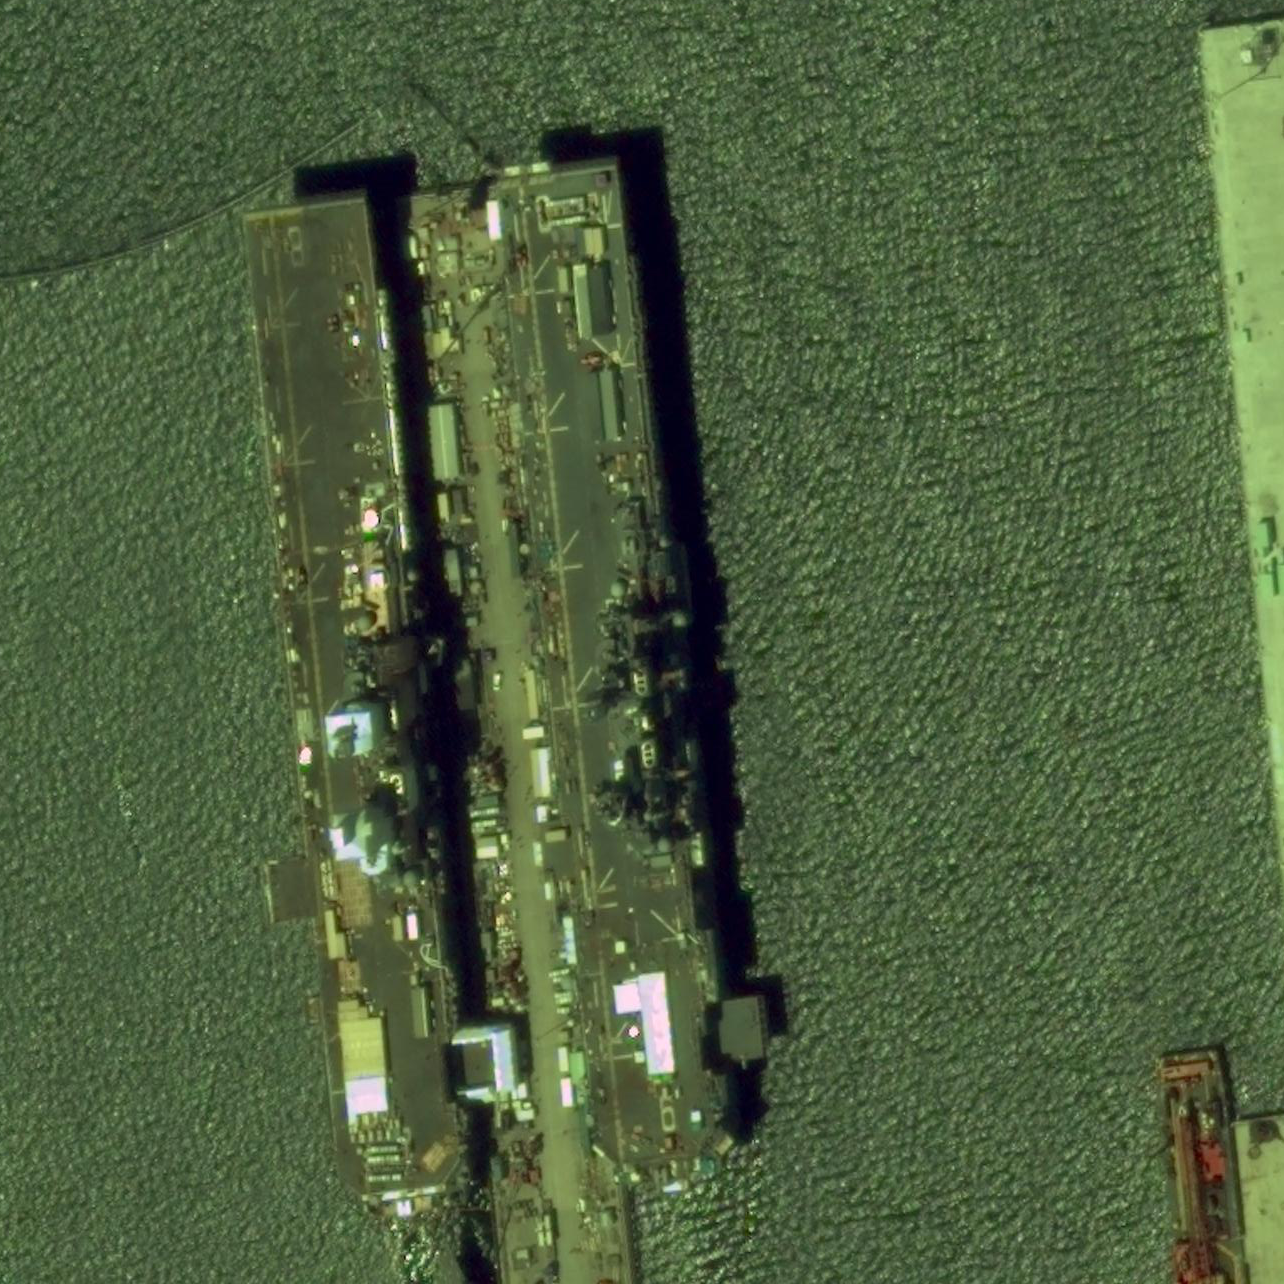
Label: assault